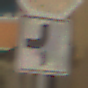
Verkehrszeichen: VerlaufVorfahrtsstrasse7
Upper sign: Stop
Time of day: Night
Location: Outdoor (Urban)
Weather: PartlyCloudy
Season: NotSpecified
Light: Artificial